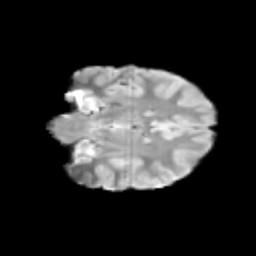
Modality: T2w
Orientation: coronal
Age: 10
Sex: female
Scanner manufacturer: siemens
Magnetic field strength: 3 T
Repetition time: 3.8 s
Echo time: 0.07 s